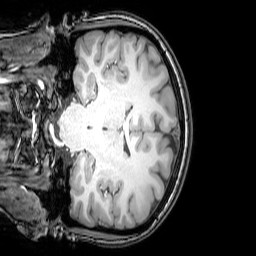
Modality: T1w
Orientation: coronal
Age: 22
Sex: female
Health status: healthy
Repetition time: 0.081 s
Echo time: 0.037 s